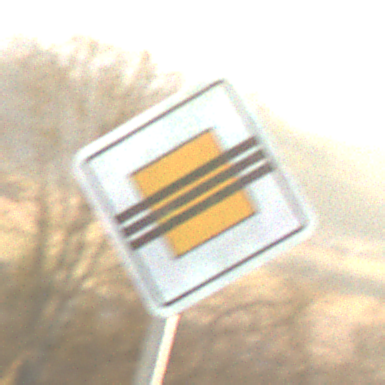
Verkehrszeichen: EndeVorfahrtsstrasse
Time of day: SunriseSunset
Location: Outdoor (Nature)
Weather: PartlyCloudy
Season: NotSpecified
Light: Natural